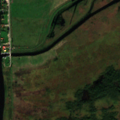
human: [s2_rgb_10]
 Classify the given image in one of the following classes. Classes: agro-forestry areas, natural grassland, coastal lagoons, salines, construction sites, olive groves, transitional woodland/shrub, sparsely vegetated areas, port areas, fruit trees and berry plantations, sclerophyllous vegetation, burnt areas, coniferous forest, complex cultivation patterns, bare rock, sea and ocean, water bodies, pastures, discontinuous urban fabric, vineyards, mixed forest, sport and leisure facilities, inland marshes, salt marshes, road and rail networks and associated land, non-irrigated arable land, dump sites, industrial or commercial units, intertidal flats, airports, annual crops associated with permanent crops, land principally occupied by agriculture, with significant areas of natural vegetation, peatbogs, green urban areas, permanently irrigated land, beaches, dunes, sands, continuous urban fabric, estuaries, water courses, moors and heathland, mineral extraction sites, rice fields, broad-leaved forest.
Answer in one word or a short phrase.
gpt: pastures, transitional woodland/shrub, inland marshes, water courses